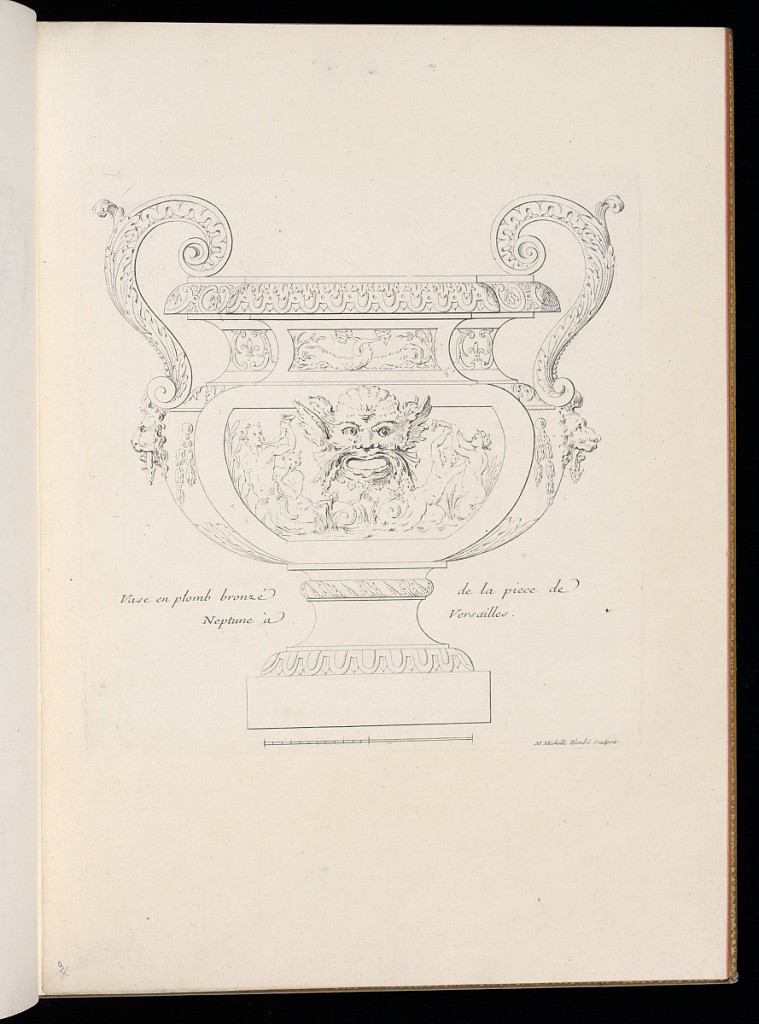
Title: Vase en plomb bronzé de la piece de Neptune à Versailles
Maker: Marie Michelle Blondel, French, active mid 18th century
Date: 1744–56
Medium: Etching on laid paper
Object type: Print
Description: Design for a vase from Neptune's Fountain at Versailles. The vase is decorated with acanthus, and foliage ornament, with fleurs-de-lys, dolphins and figures, and a central open-mouthed mascaron and two lion-faced mascarons below the handles. The description is lettered on either side of the foot, with a scale below. The plate is signed.